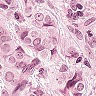
Metastatic tissue present: yes